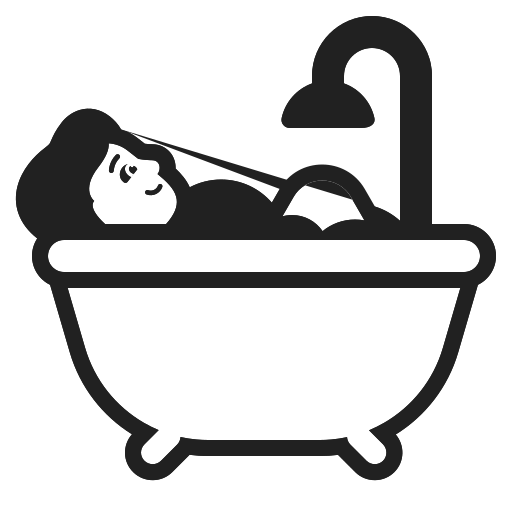
person taking bath high contrast default